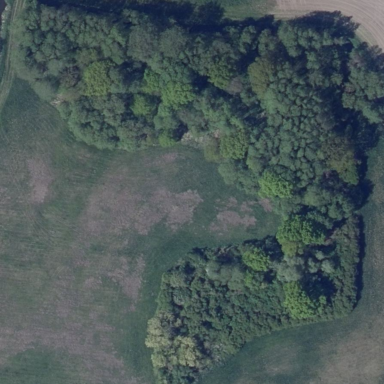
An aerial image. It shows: Serene woodland landscape.